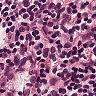
Metastatic tissue present: no